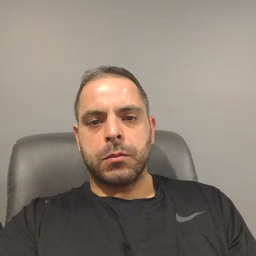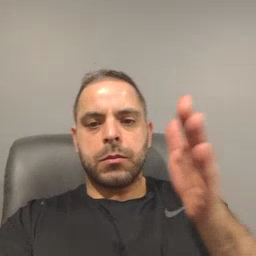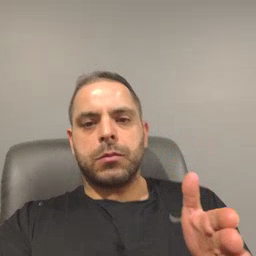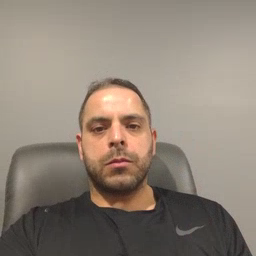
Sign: beside